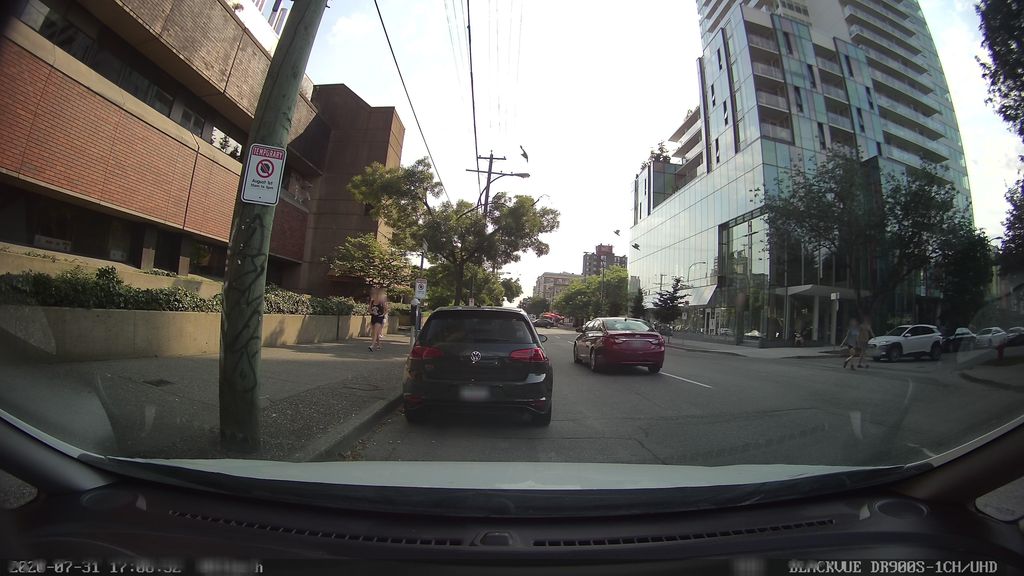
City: vancouver